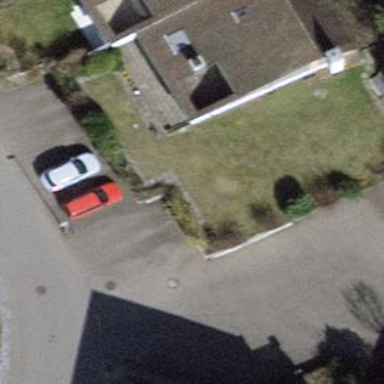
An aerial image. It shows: Row of garages with flat green grass roofs.